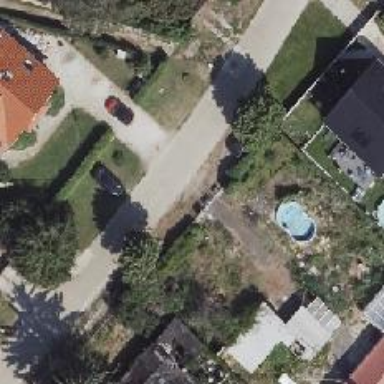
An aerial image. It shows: Residential road with concrete surface.